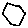
Label: hexagon